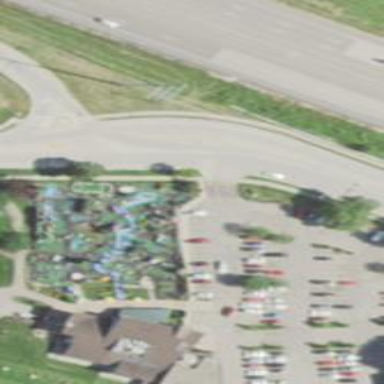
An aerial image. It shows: Miniature golf leisure land.